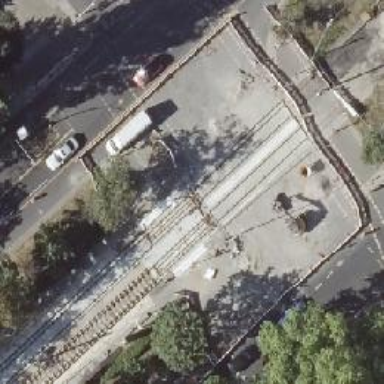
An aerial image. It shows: Tram crossing with traffic signals.